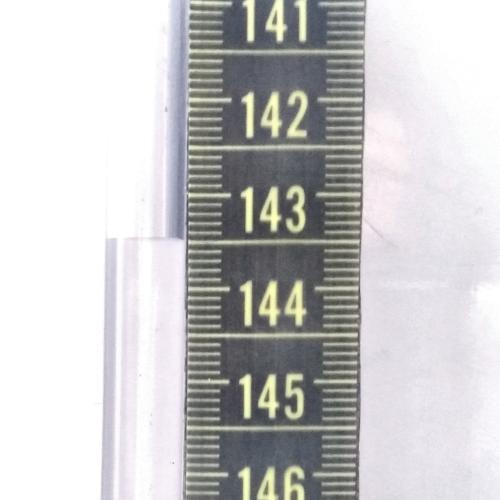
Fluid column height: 143.5 cm